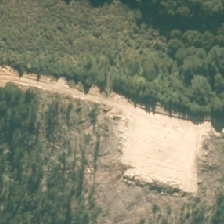
Land cover: low_producing_grassland